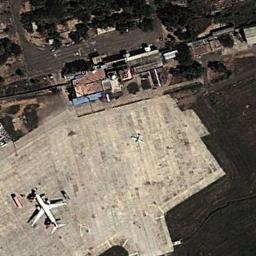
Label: airplane